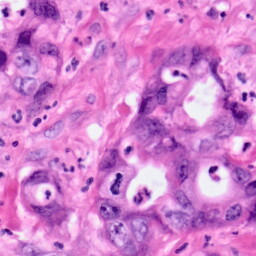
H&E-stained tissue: Pancreatic